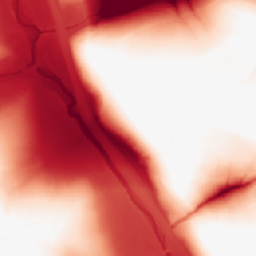
Category: morphological
Decomposition family: tophat
Decomposition parameters: size: 100
mode: black
Upsampling method: area
Upsampling parameters: scale: 4
Upsampling scale: 4